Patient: sex M, age 34
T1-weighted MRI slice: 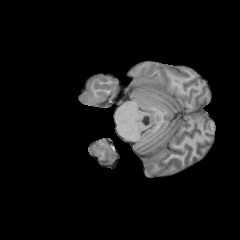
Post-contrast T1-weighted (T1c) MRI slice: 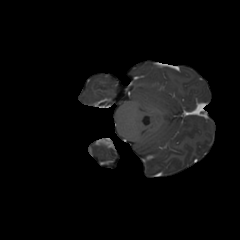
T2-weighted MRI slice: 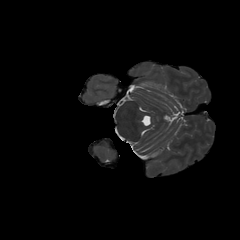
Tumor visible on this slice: no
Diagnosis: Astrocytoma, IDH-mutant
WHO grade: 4